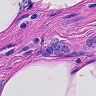
Metastatic tissue present: yes